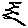
Label: zigzag